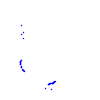
Particle: kaon